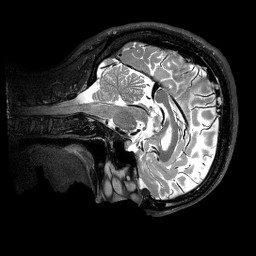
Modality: T2w
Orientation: sagittal